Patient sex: F
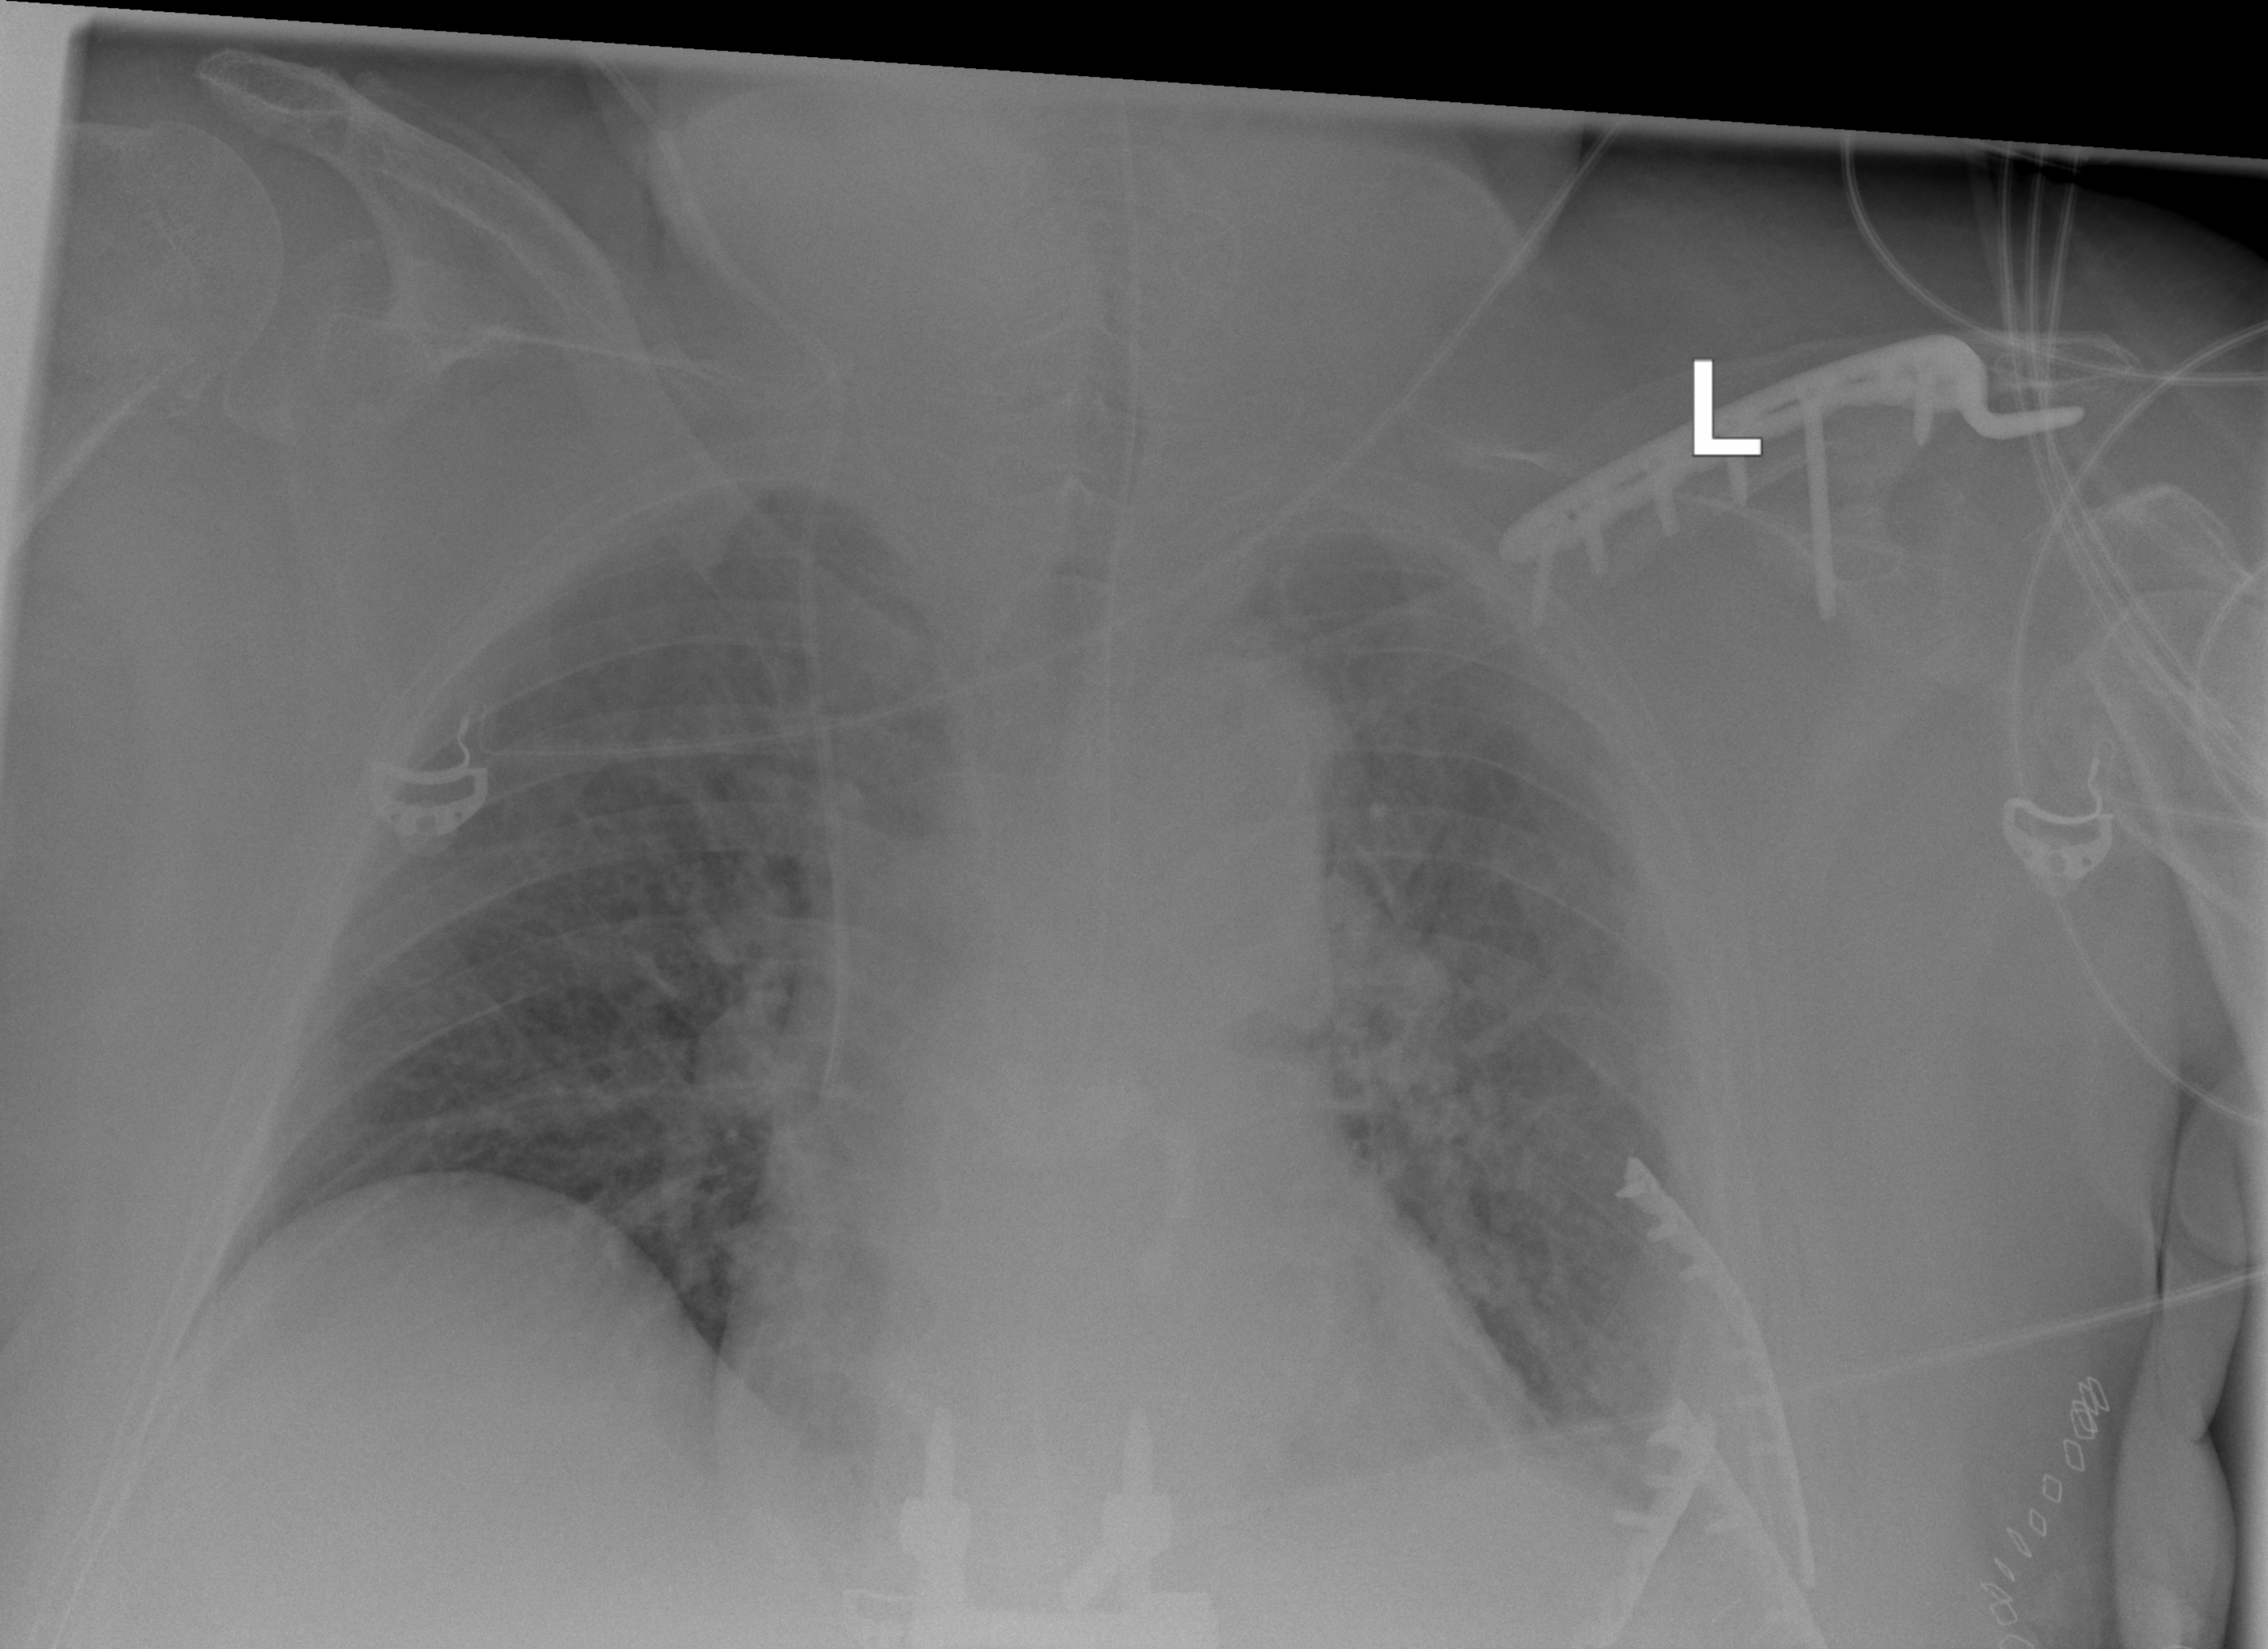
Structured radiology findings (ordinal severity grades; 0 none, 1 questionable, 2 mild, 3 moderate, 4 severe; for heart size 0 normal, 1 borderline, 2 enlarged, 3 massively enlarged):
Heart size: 1
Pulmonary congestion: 1
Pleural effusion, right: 0
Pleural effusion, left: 1
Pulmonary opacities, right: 2
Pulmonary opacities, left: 2
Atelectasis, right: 0
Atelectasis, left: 1